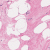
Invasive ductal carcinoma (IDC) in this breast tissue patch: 0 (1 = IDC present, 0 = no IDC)